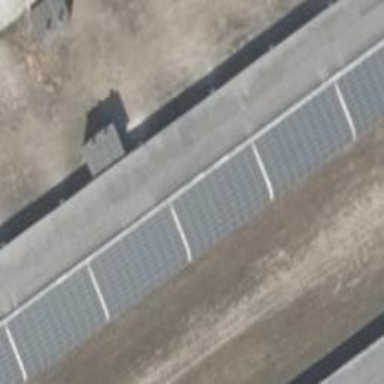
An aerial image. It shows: Solar photovoltaic panel generator producing electricity as small installation.